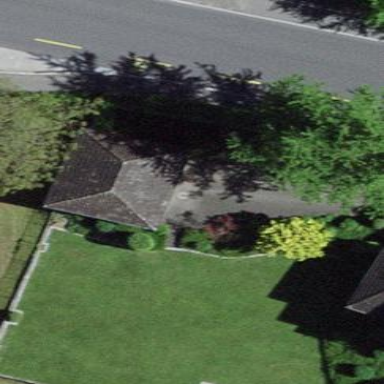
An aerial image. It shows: Garage building.